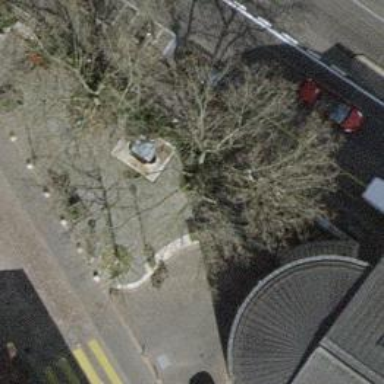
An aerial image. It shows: Fountain.